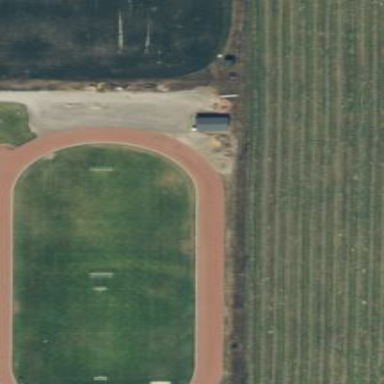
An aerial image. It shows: Track in leisure land.